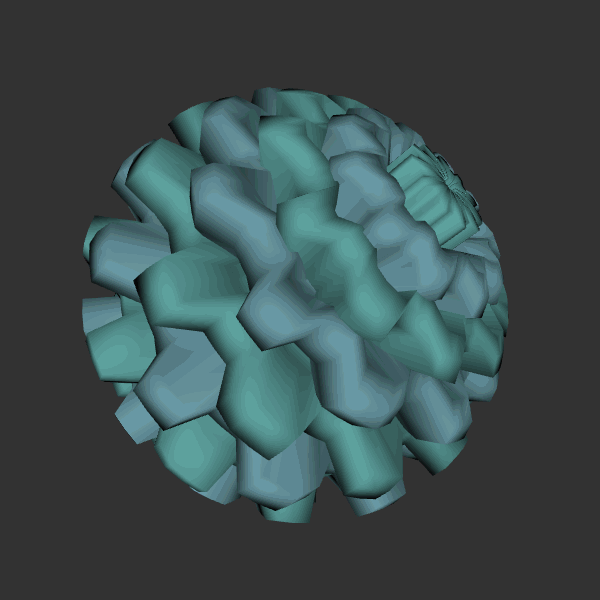
Background: dark